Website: lowes
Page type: payment
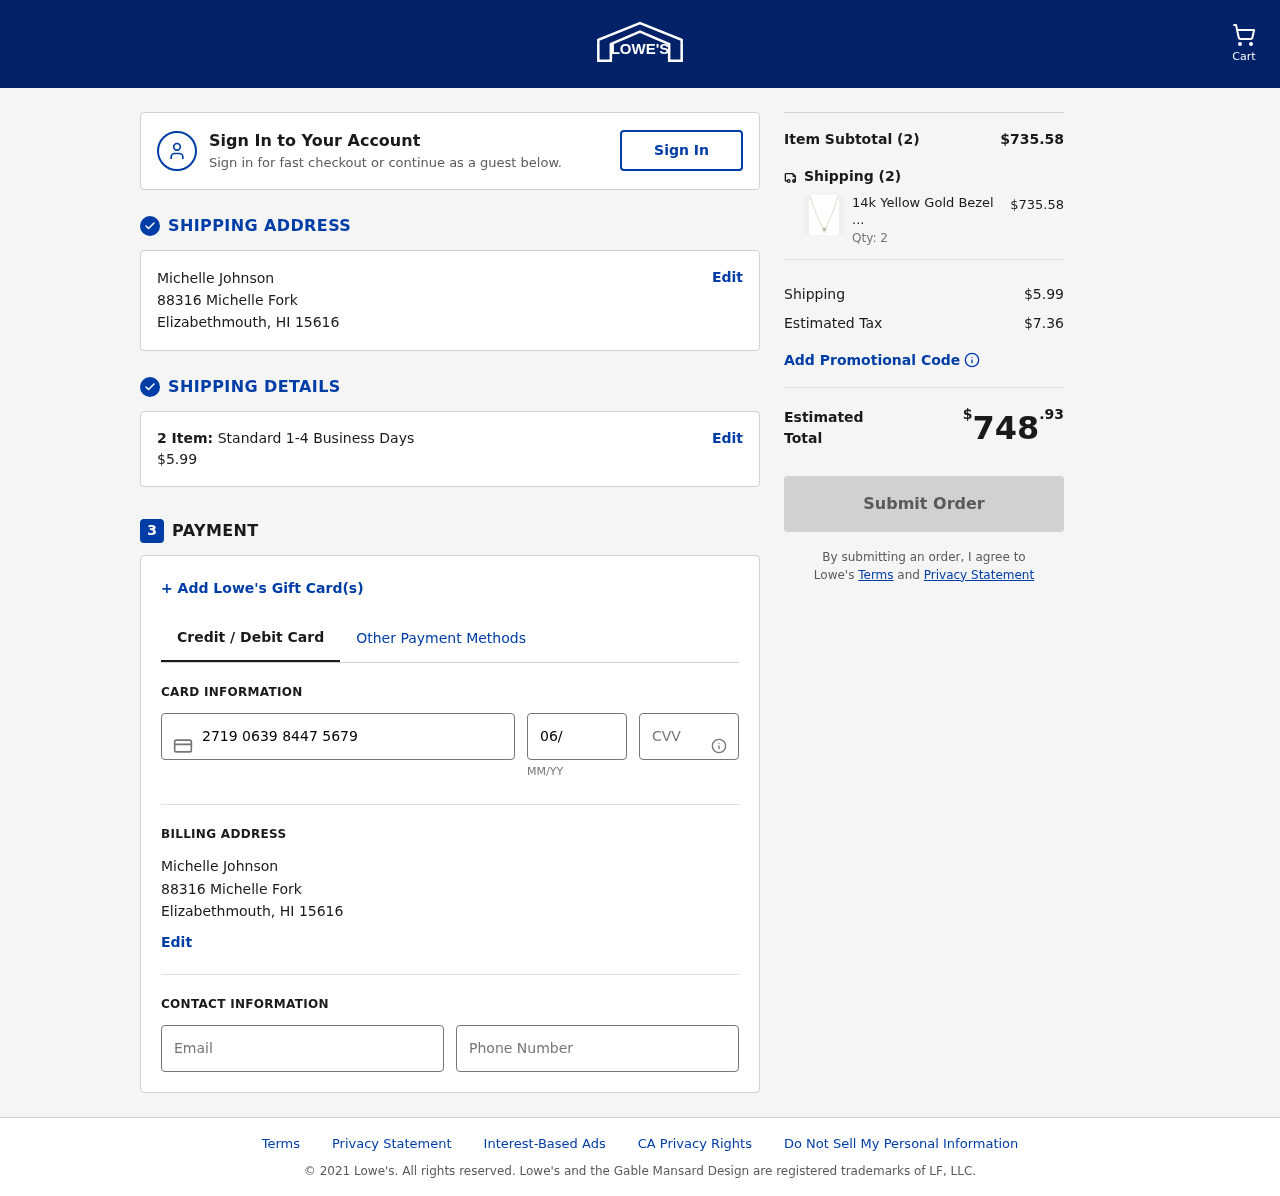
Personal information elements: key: PII_CARD_CVV
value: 815
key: PII_CARD_EXPIRY
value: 06/30
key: PII_CARD_NUMBER
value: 2719 0639 8447 5679
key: PII_CITY
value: Elizabethmouth
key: PII_EMAIL
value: michellejohnson@gmail.com
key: PII_FULLNAME
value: Michelle Johnson
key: PII_PHONE
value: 8362641591
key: PII_POSTCODE
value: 15616
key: PII_STATE_ABBR
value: HI
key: PII_STREET
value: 88316 Michelle Fork
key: PII_FULLNAME2
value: Michelle Johnson
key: PII_STREET2
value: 88316 Michelle Fork
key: PII_CITY2
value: Elizabethmouth
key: PII_STATE_ABBR2
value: HI
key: PII_POSTCODE2
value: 15616
Product elements: key: PRODUCT1_NAME
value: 14k Yellow Gold Bezel Set Solitaire Adjustable Pendant Necklace (1/2cttw, J-K Color, I1-I2 Clarity),
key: PRODUCT1_PRICE
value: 367.79
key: PRODUCT1_QUANTITY
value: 2
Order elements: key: ORDER_NUM_ITEMS
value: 2
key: ORDER_SHIPPING_COST
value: $5.99
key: ORDER_NUM_ITEMS2
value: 2
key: ORDER_SUBTOTAL
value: $735.58
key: ORDER_NUM_ITEMS3
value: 2
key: ORDER_SHIPPING_COST2
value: $5.99
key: ORDER_TAX
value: $7.36
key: ORDER_TOTAL
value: $748.93